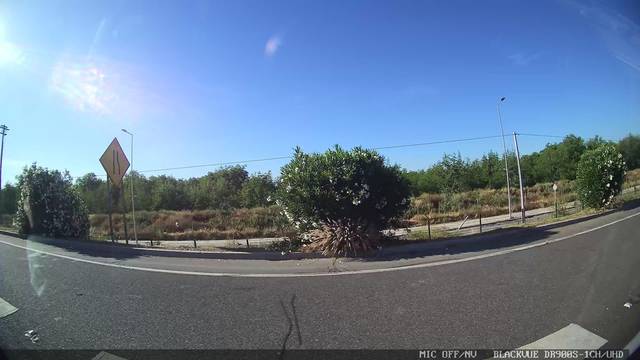
Region: Chile
Coordinates: -33.416, -70.776